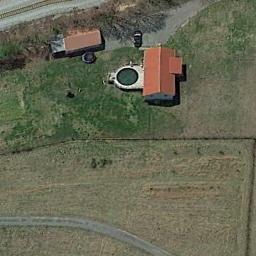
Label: sparse_residential